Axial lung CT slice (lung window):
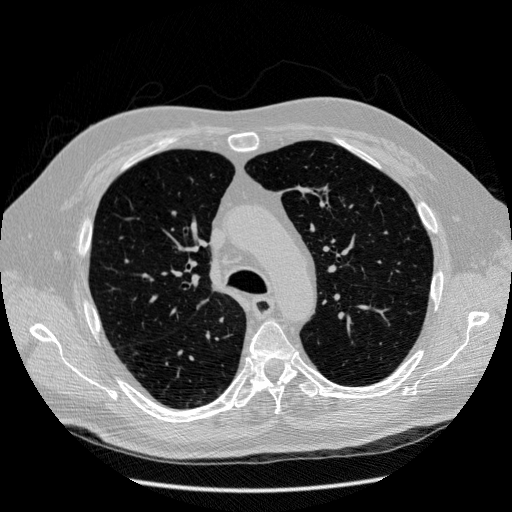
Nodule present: no